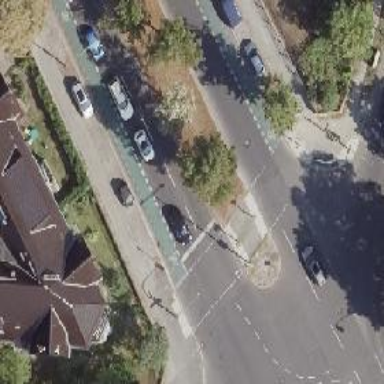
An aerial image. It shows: Road with traffic signals.